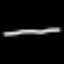
Label: line